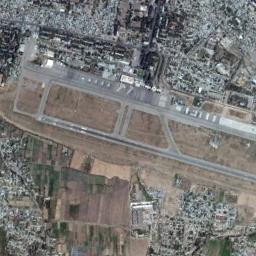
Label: airport